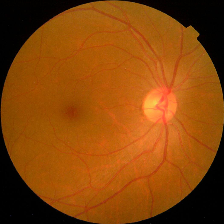
Diabetic retinopathy grade: No DR